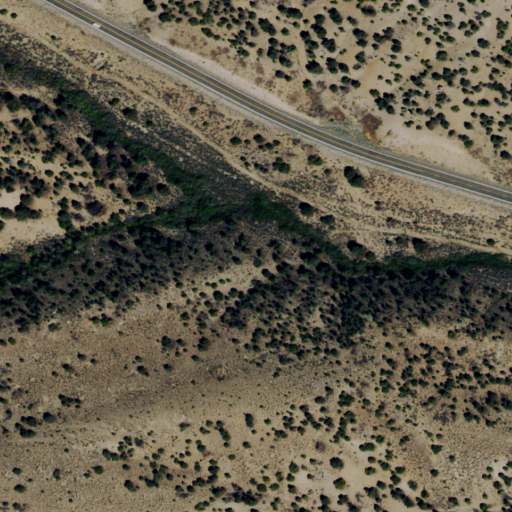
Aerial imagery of valley in Nevada named Black Bird Canyon containing shrub, evergreen forest, open development, low intensity development, and medium intensity development